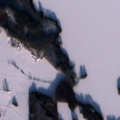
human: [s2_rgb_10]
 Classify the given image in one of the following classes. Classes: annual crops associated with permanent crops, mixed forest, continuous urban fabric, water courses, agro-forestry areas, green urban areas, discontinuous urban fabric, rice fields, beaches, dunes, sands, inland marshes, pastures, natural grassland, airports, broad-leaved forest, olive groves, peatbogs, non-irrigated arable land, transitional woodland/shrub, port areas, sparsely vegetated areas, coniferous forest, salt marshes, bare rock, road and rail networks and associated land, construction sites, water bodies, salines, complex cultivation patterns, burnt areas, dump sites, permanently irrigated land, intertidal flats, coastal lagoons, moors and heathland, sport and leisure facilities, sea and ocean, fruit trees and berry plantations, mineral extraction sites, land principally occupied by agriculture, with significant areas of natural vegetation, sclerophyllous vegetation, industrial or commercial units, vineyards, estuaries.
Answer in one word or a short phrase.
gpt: non-irrigated arable land, land principally occupied by agriculture, with significant areas of natural vegetation, coniferous forest, mixed forest, water bodies